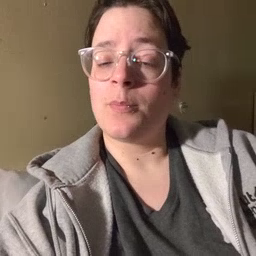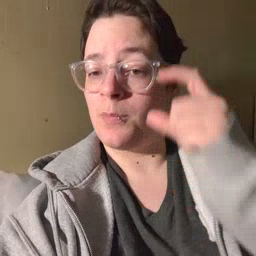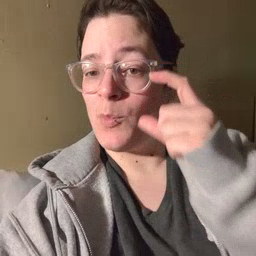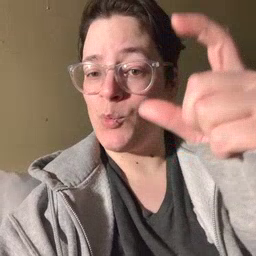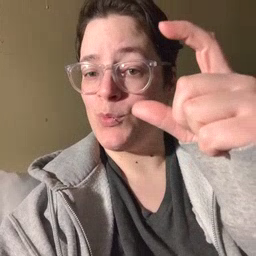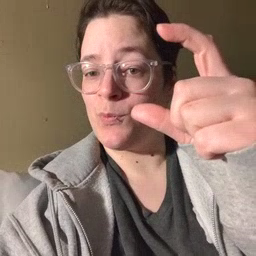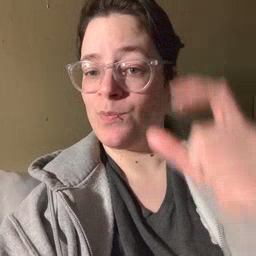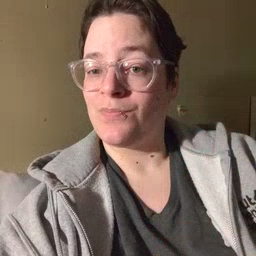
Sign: moon